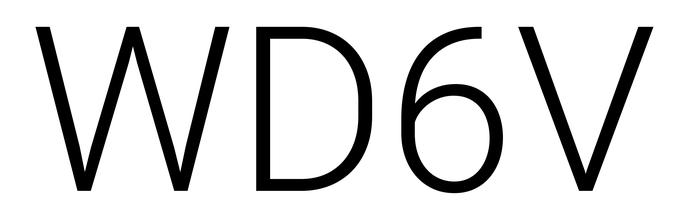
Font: Roboto_Light